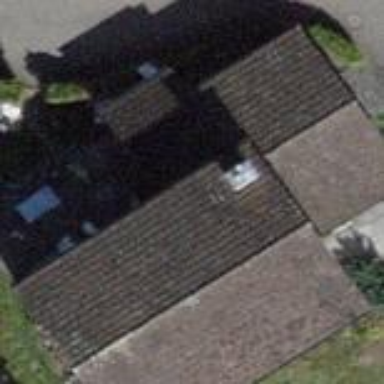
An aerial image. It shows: Building with tiled roof.